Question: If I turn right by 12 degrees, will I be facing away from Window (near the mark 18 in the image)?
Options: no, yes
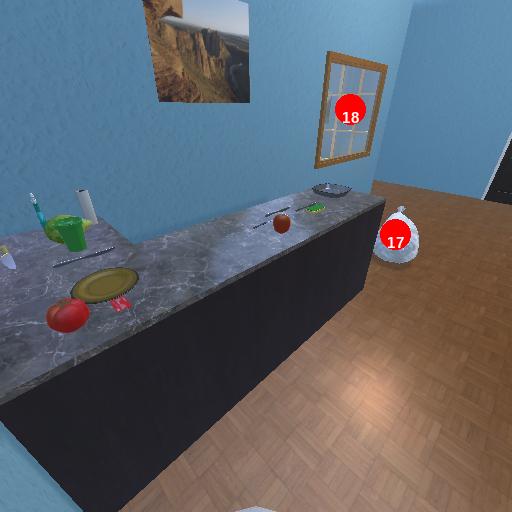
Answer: no